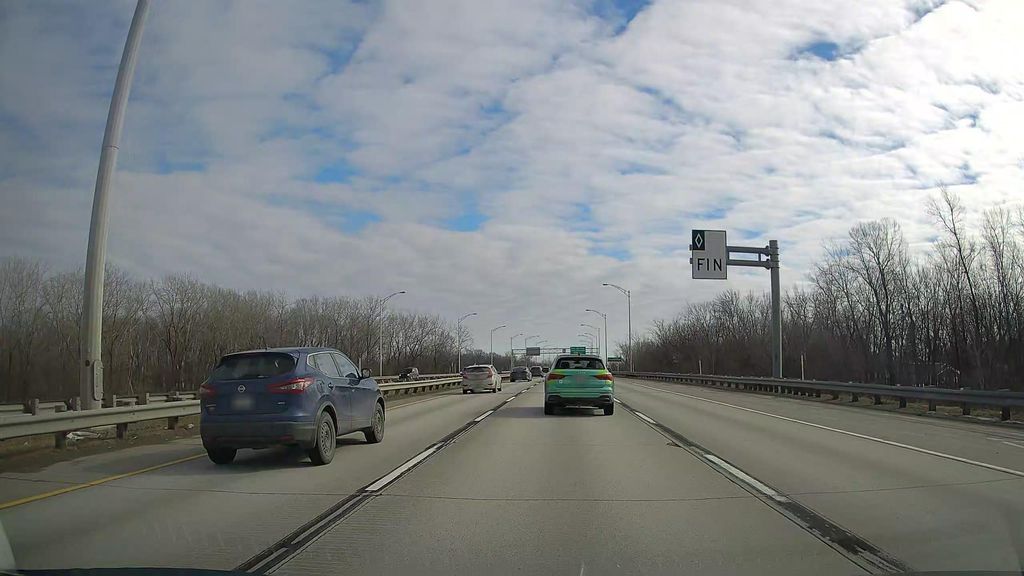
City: montreal